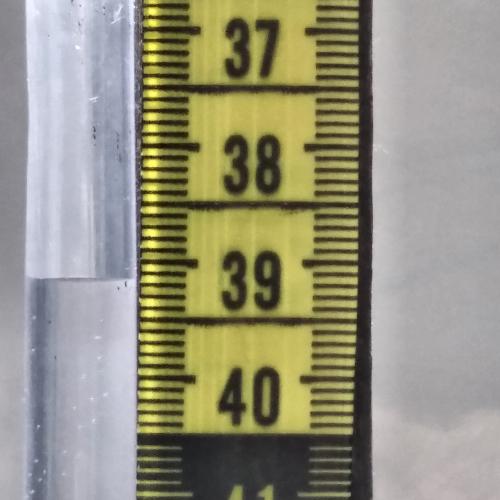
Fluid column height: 39.2 cm